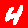
Digit: 4